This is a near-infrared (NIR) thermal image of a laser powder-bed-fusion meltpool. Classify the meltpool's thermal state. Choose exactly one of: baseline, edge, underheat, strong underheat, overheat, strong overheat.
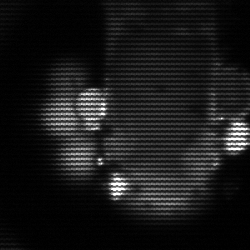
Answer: strong underheat